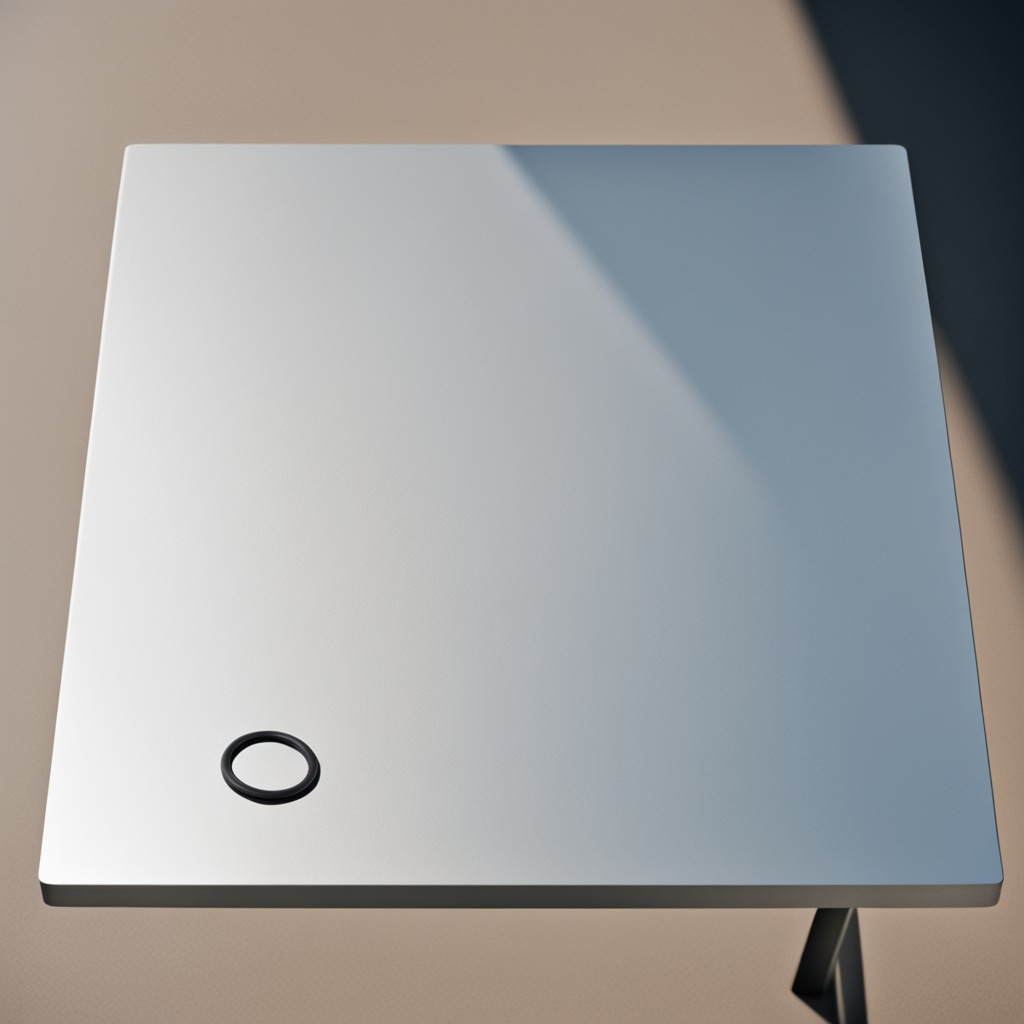
A rubber O-ring is lying on the table.